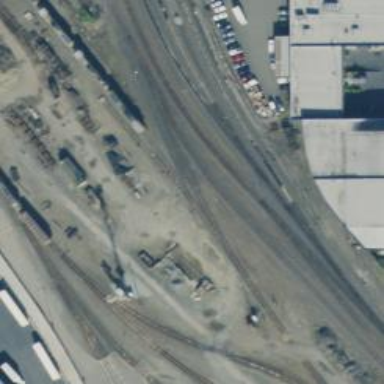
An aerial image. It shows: Railway yard used for servicing trains.